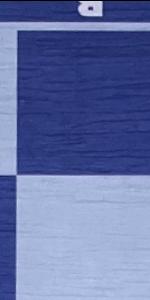
Label: Empty